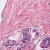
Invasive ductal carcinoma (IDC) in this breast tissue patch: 0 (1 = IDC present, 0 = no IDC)